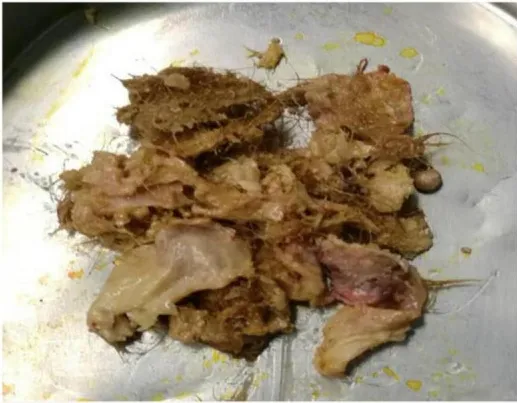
The specimen contains hair, bone, and tooth-like tissues (A).
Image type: medical_photograph (other_medical_photograph)